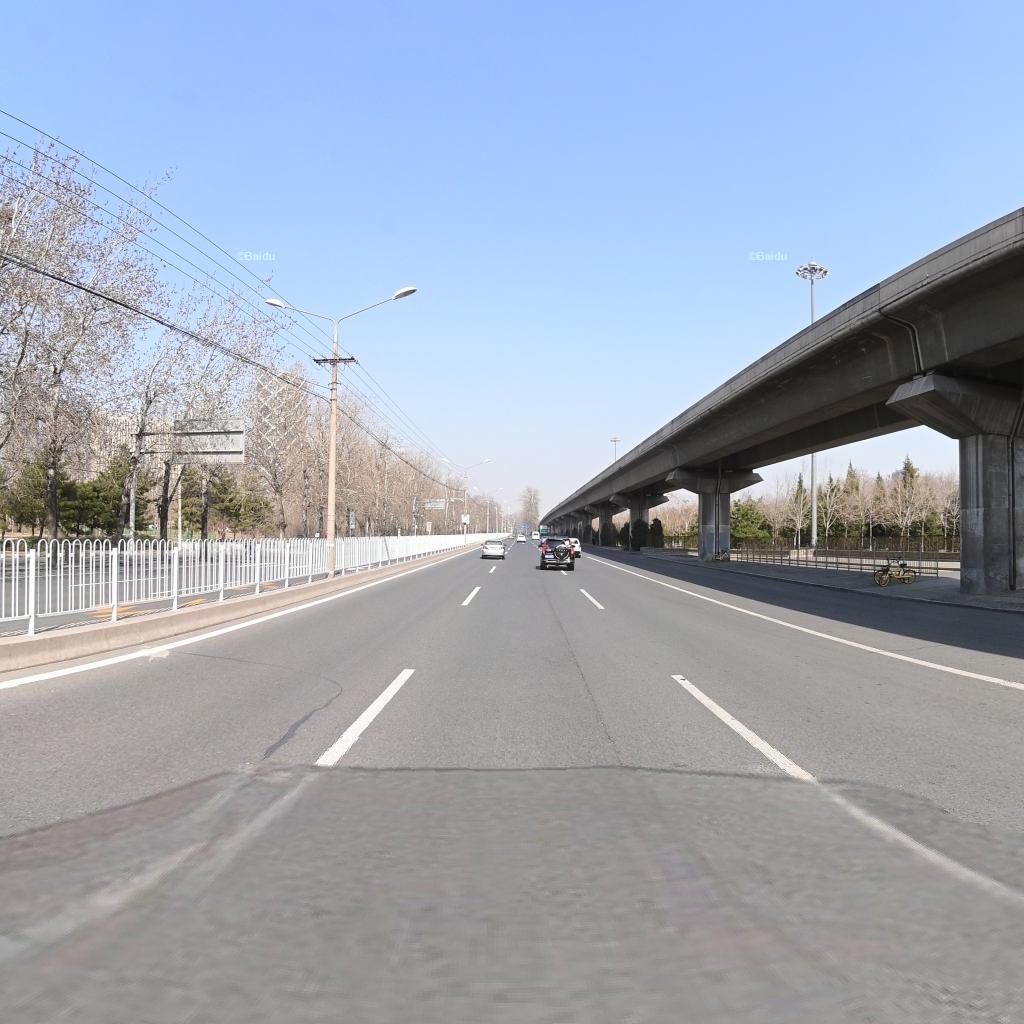
Region: Chaoyang
Road damage annotations: transverse patch, longitudinal crack, longitudinal patch, transverse patch